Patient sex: M
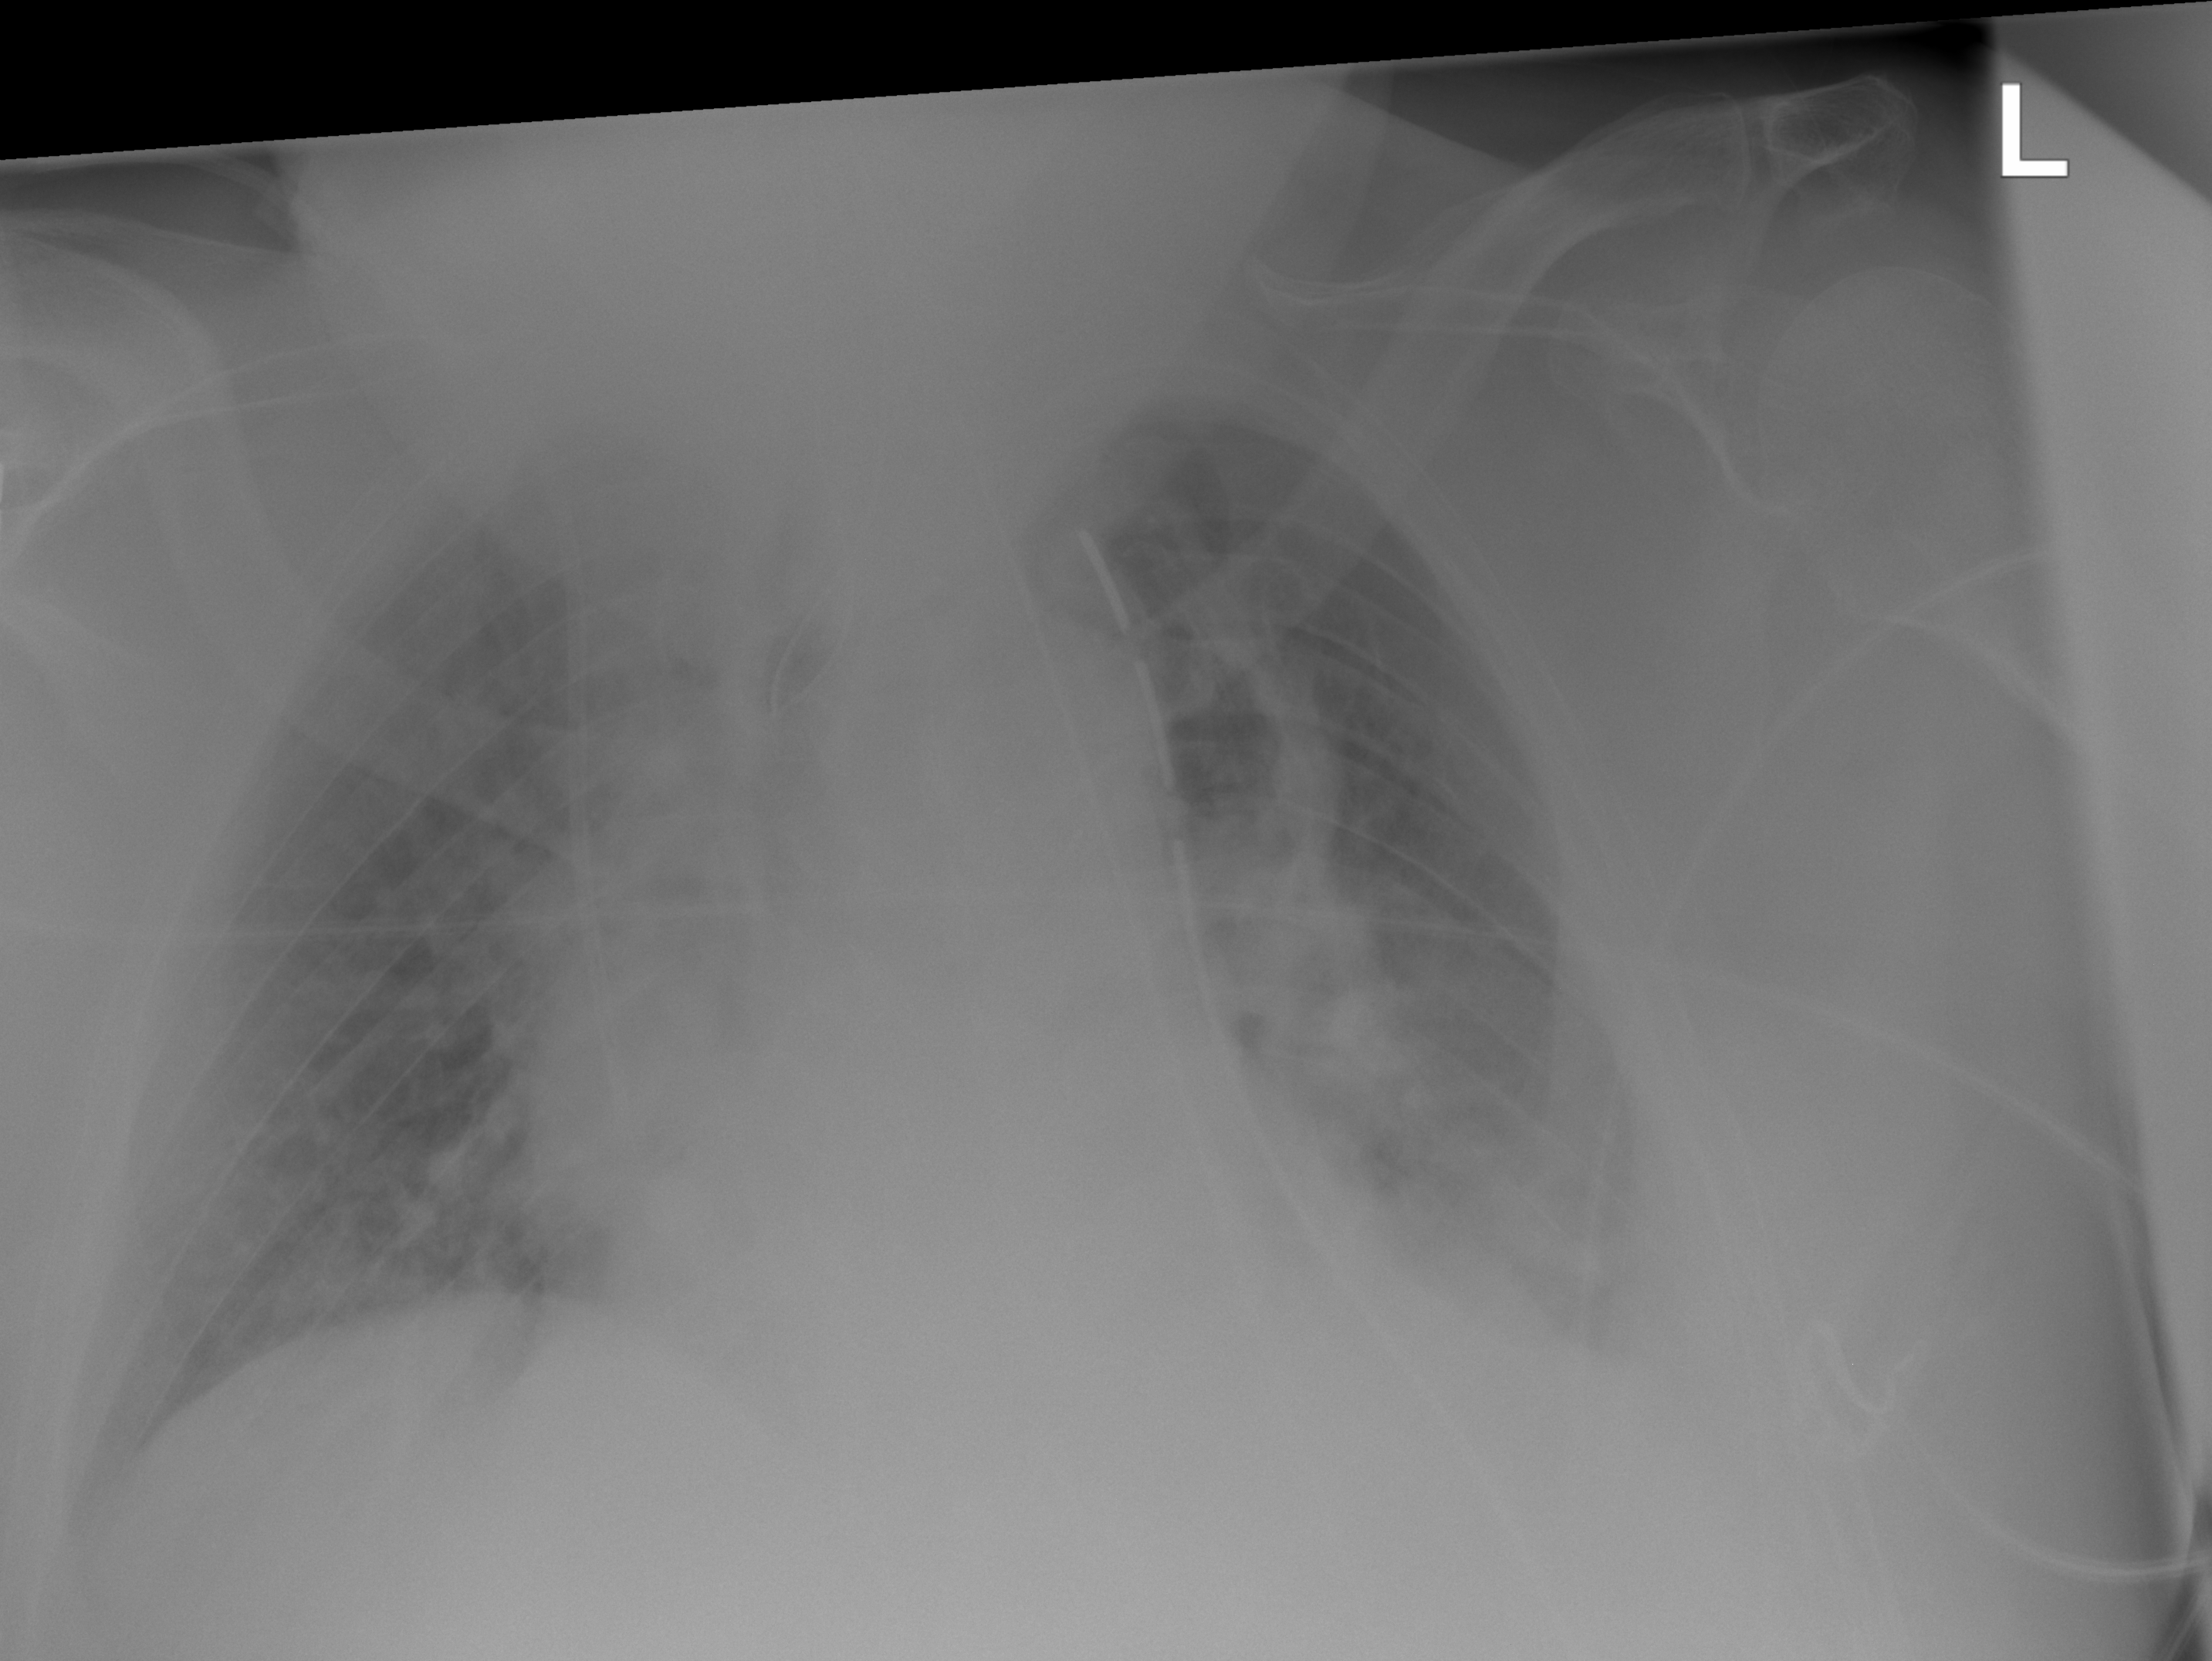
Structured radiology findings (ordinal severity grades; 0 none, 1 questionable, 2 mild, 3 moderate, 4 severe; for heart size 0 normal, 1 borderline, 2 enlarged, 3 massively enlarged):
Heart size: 2
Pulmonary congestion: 2
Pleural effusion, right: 0
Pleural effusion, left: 2
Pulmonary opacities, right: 0
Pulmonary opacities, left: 0
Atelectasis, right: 0
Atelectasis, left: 2